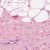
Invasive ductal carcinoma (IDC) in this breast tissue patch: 0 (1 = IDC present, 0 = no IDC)